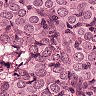
Metastatic tissue present: yes